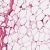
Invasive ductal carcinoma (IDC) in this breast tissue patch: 1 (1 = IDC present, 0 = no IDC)